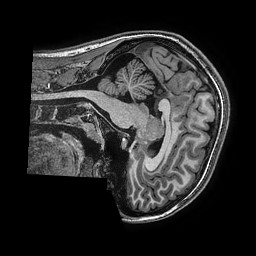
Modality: T1w
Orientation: sagittal
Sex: female
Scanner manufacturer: ge
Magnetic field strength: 3 T
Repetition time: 0.0077 s
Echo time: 0.003436 s